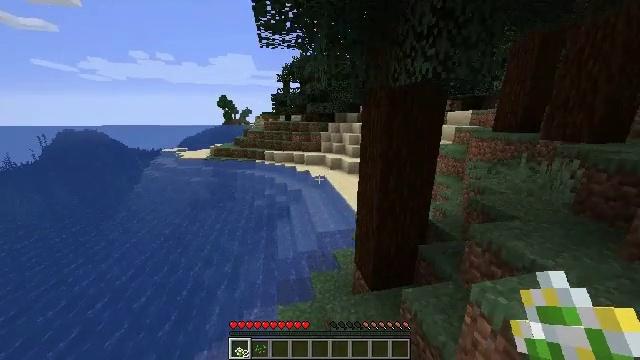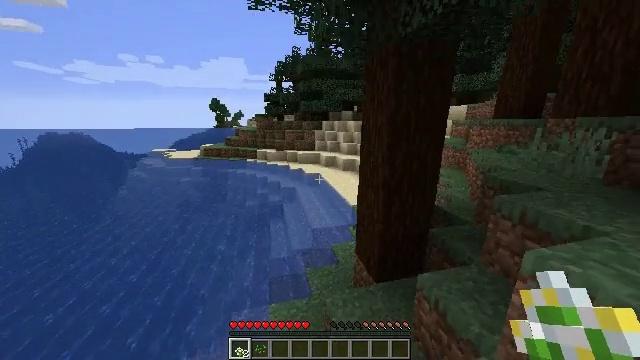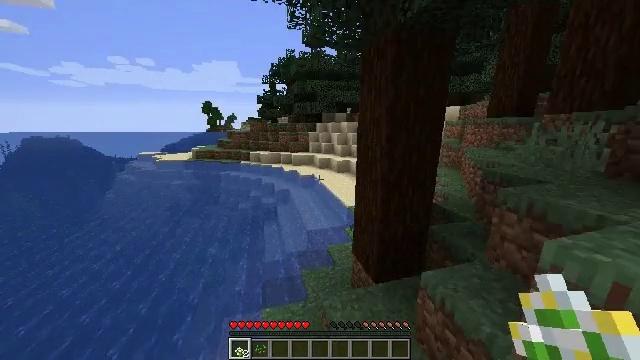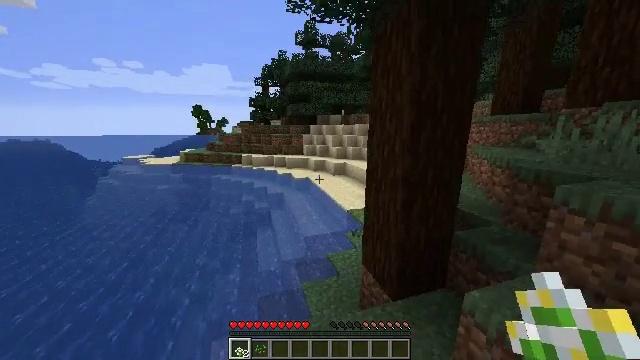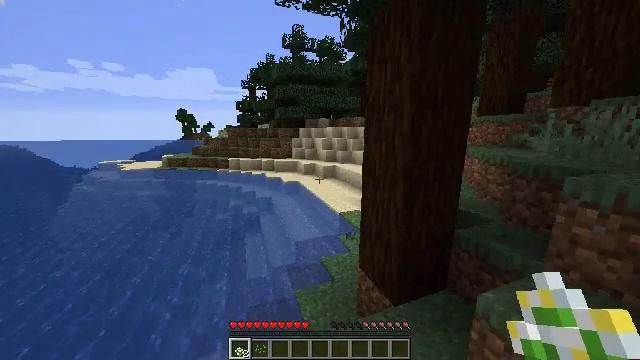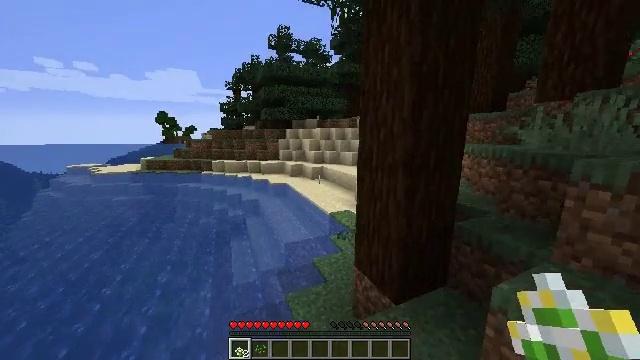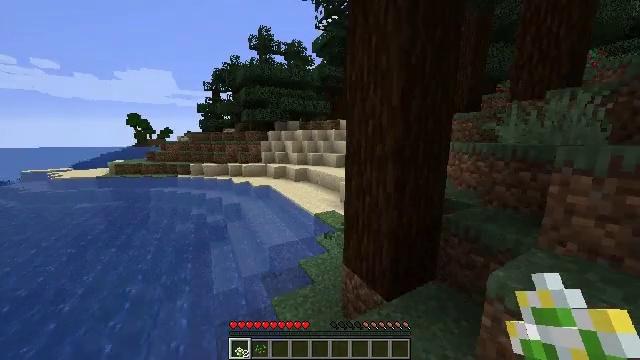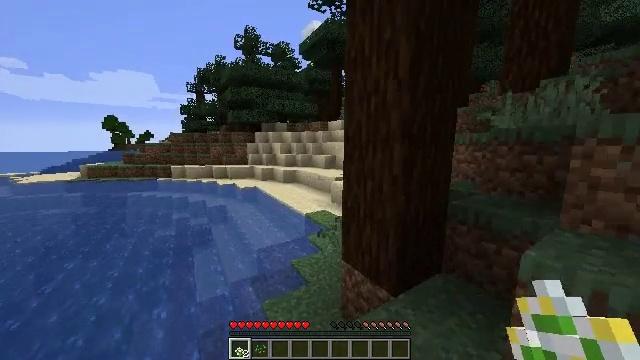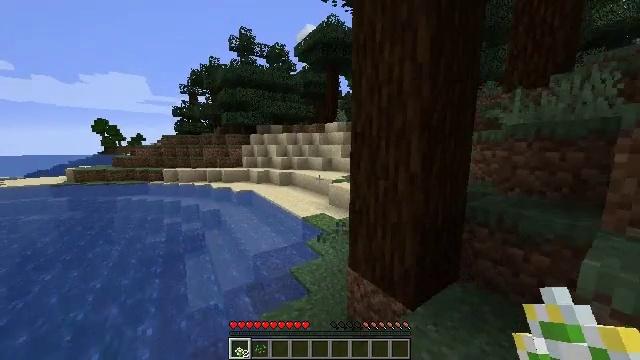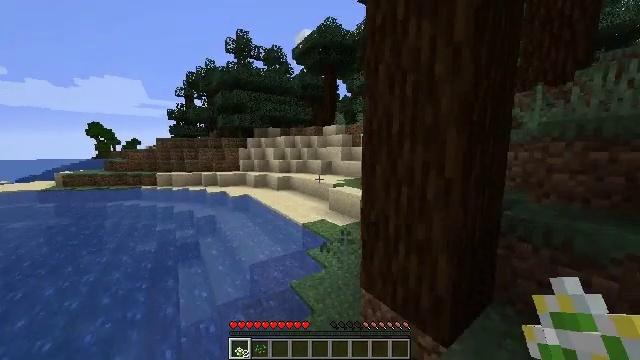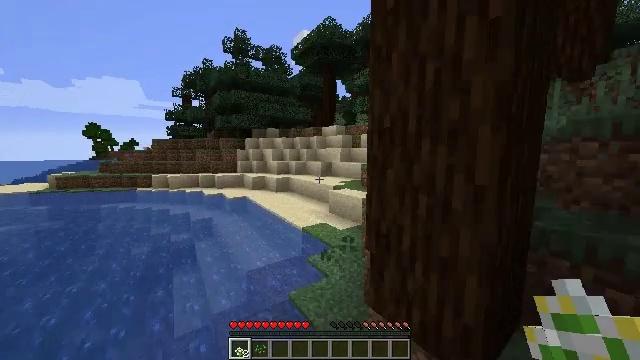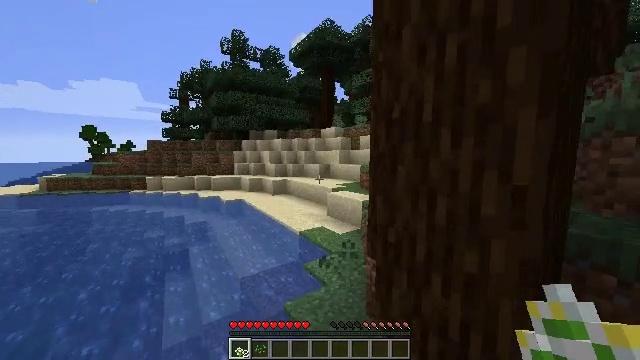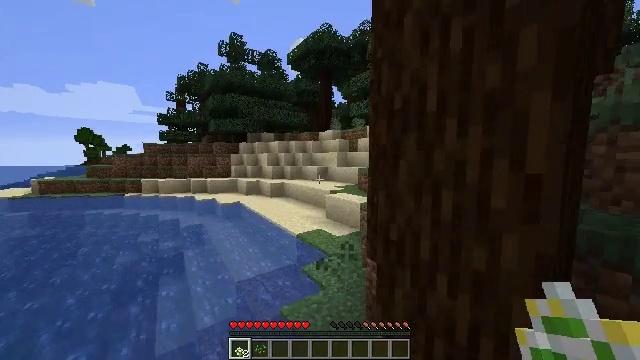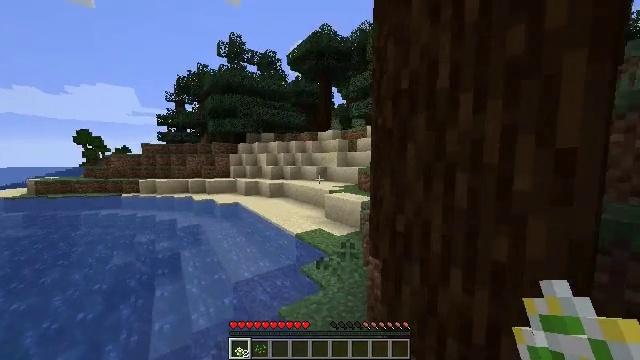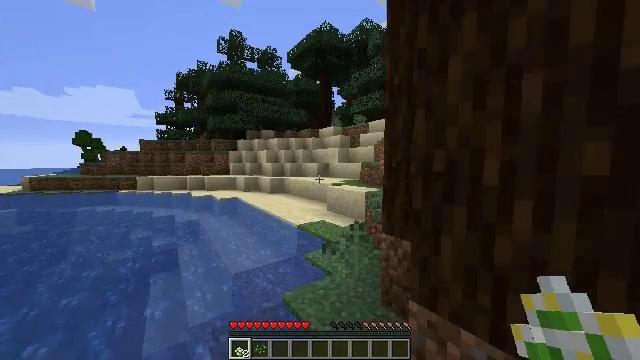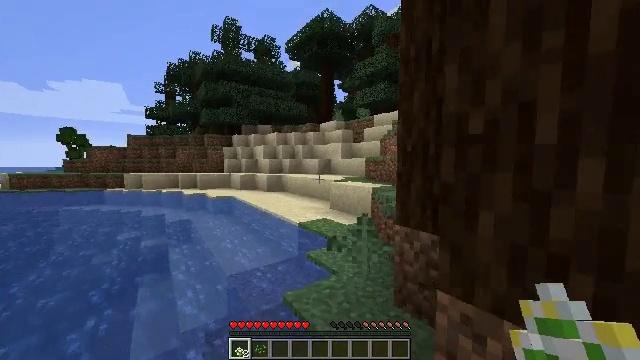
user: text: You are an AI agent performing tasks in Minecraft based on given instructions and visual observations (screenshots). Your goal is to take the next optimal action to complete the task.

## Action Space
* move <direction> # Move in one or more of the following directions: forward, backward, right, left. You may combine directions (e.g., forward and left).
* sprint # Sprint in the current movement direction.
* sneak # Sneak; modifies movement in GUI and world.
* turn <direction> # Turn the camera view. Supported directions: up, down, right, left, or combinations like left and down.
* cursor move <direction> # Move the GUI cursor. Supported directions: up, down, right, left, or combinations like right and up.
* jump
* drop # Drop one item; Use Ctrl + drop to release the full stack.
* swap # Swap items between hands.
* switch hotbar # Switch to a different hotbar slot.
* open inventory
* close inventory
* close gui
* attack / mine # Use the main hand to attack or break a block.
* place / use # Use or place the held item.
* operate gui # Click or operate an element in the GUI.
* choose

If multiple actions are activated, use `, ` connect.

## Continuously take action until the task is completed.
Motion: motion action
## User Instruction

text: Hunt a cod.
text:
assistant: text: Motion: move forward and move left, sprint, turn right and up
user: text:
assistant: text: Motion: move forward and move left, sprint, turn right
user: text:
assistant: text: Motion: move forward and move left, sprint, turn right and up
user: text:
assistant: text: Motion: move forward, sprint, turn right and up
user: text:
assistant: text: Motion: move forward, sprint, turn right
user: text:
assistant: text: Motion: move forward, sprint, turn right
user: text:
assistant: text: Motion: move forward, sprint, turn right and up
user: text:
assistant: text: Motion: move forward, sprint, turn right
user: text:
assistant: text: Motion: move forward, sprint
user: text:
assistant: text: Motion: move forward, sprint
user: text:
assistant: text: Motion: move forward, sprint
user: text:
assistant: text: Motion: move forward, sprint
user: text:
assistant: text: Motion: move forward, sprint
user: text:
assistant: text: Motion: move forward, sprint
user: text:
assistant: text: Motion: move forward, sprint
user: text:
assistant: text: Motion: move forward, sprint
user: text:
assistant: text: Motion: move forward, sprint
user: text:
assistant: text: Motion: move forward, sprint, turn up
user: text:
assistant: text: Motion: move forward and move left, sprint, turn right and up
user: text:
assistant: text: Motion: move forward and move left, sprint, turn right and up
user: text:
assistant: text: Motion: move forward and move left, sprint, turn right
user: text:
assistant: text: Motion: move forward, sprint, turn right and up
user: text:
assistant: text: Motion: move forward, sprint, turn right
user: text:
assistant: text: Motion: move forward, sprint, turn right
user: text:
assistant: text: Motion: move forward, sprint, turn right
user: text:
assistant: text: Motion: move forward, sprint, turn right, jump
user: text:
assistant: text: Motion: move forward, sprint, turn right and up, jump
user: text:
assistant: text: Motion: move forward, sprint, turn right, jump
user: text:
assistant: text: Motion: move forward, sprint, turn right and up, jump
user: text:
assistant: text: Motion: move forward, sprint, turn right, jump